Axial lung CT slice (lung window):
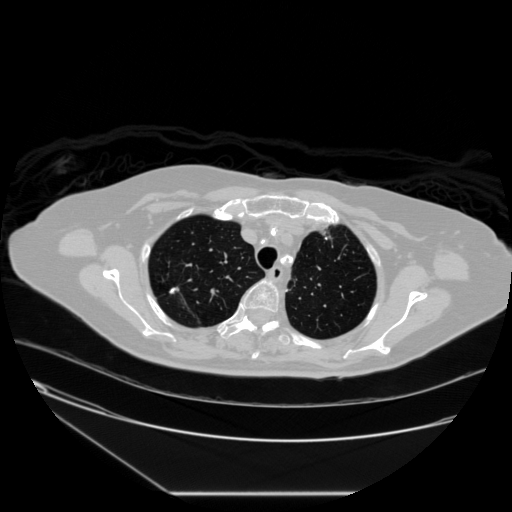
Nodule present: yes
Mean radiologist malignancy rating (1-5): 1.5